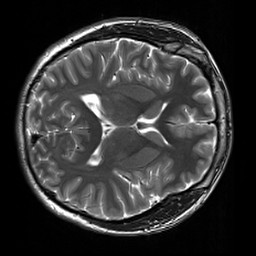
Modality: T2w
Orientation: axial
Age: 24
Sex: male
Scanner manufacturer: siemens
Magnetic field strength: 3 T
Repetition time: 7 s
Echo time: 0.09 s